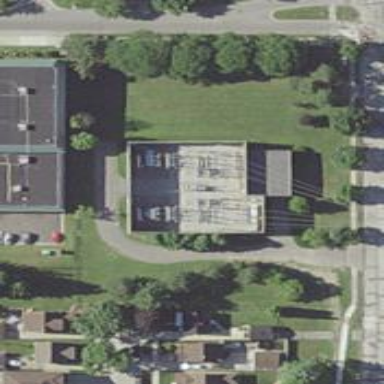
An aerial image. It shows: Switch used for power control.